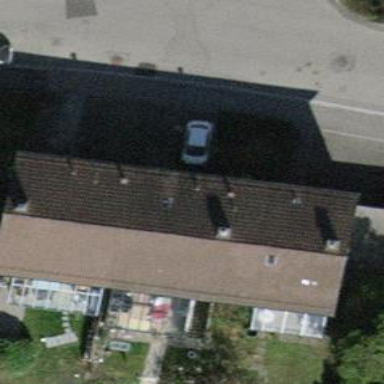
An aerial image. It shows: Building with tile roof.